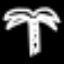
Label: palm tree